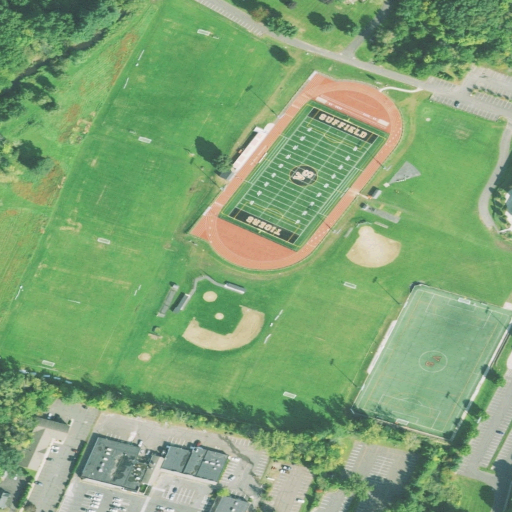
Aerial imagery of mountain in Connecticut named Sherman Hill containing open development, medium intensity development, low intensity development, high intensity development, woody wetlands, grassland, deciduous forest, mixed forest, and pasture